Question: My apologies if this is not the correct way to do this. I have spent 4 days on this problem and eventually figured out a solution I would just like to post this possible solution if anyone else encounters this problem.
I am running a Node.js server with the React client inside of it here is an image of folder structure for reference.

I use a postbuild script in package.json to build my project on heroku
For reasons that are beyond me the following GET catch all statement
'''
app.get("*", (req, res) => {
res.sendFile(path.resolve(__dirname, "client", "build", "index.html"))
});
'''
Path was returning '/app/src/client/build/index.html' this is the incorrect path as your app is hosted on /app/client/build/index.html I had to edit my GET catch all statement to the following.
'''
app.get("*", (req, res) => {
res.sendFile(path.resolve("client", "build", "index.html"));
});
'''
It now correctly redirects to my index file and the app works correctly. Like I said unfortunately I cant advise on why the __dirname is not pointing to the right folder so if anyone could shed light on that will be great.
Also the robustness of the solution could be a problem as should Heroku change file structures the GET catch all statement could break.
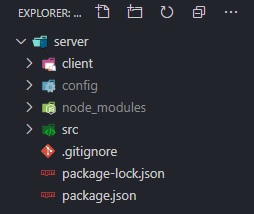
Answer: '__dirname' returns the path to the folder containing the executed file.
So if the code containing '__dirname' is in the file '/app/src/app.js', '__dirname' will resolve as '/app/src'.
If your '__dirname' is in the file '/app/foo/bar/baz.js', it will resolve as '/app/foo/bar'.
Since you want your path to resolve as '/app/client/...' your fix is good.
The solution you used should be robust enough. 'path.resolve()' will set your working directory (the one where you run your app, so '/app' on heroku I assume) as the root of your path. So unless you change your directory names or move files, you should be OK.